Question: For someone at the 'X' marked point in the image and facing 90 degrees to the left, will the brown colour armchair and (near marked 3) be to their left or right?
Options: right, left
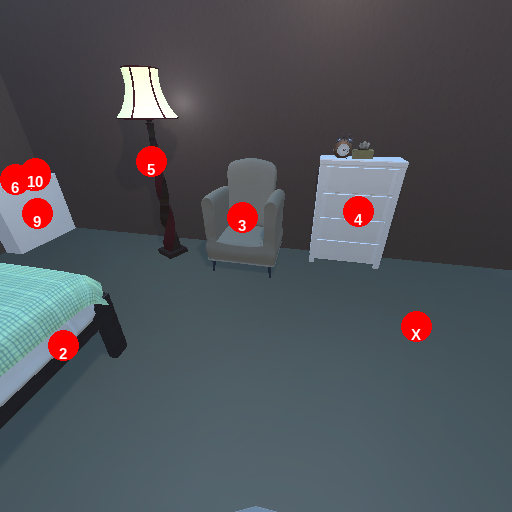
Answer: right